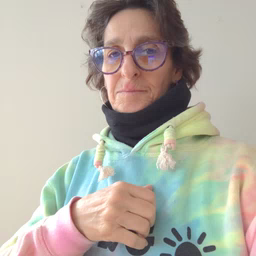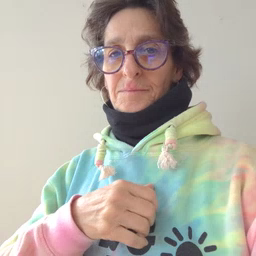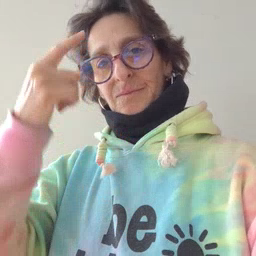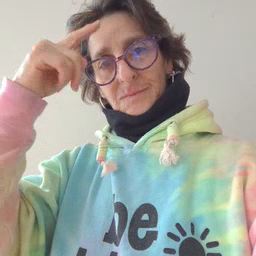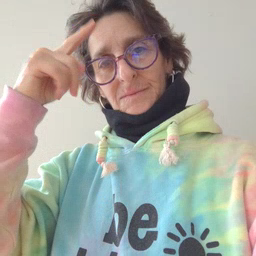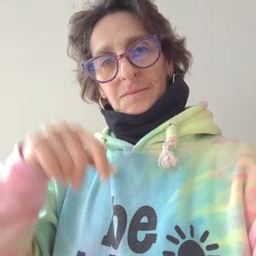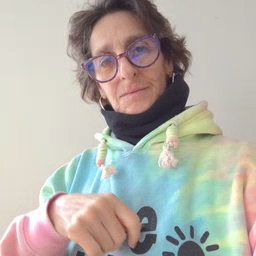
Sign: for